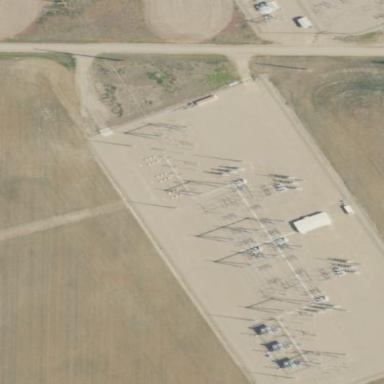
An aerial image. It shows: Outdoor power substation with fence surrounding it. The substation operates at the transmission level.